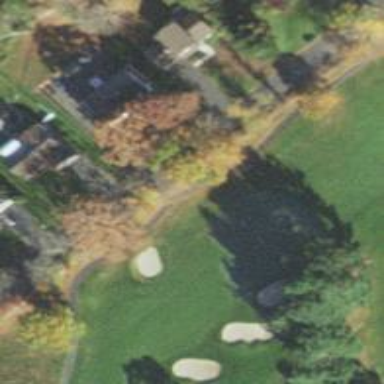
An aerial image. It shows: Grassy area designated as golf fairway.